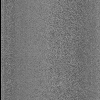
Atmospheric dust classification: dusty